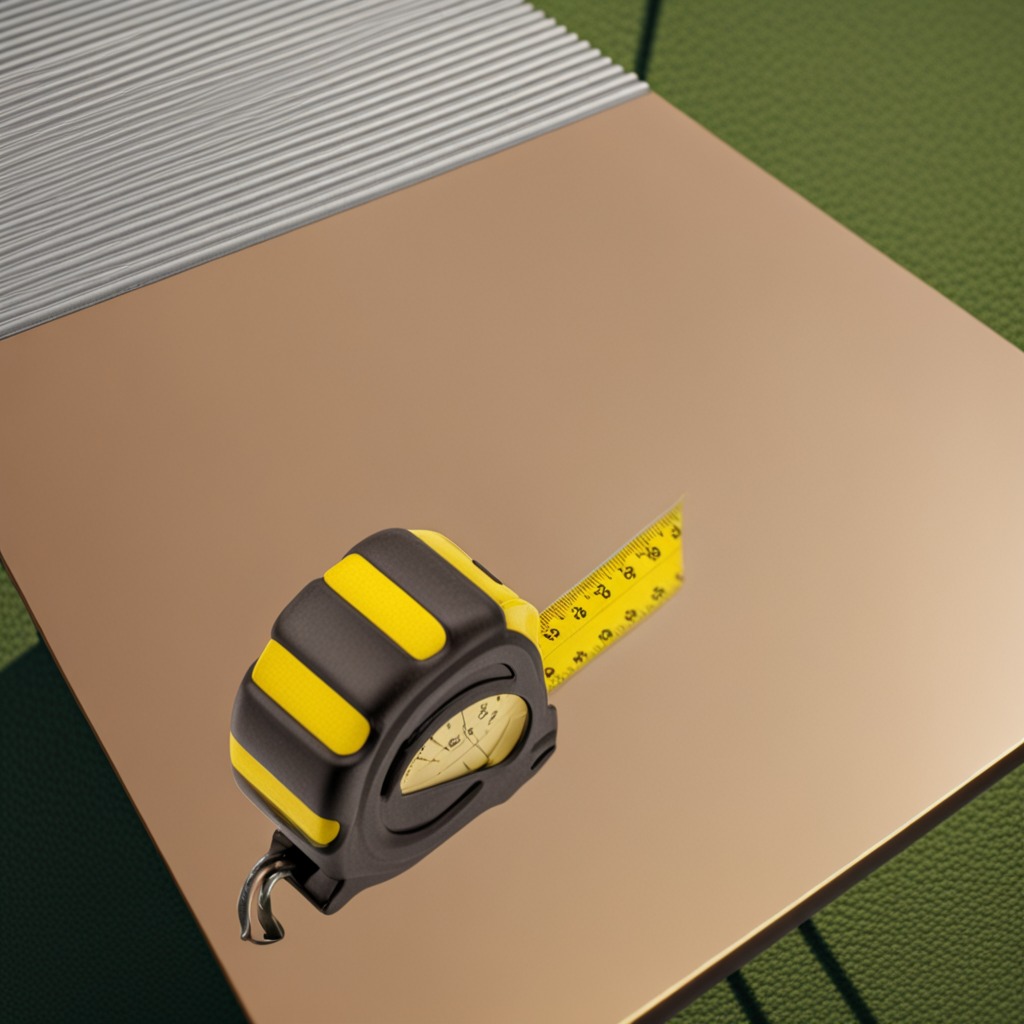
A measuring tape lies on the textured surface of the utility table.